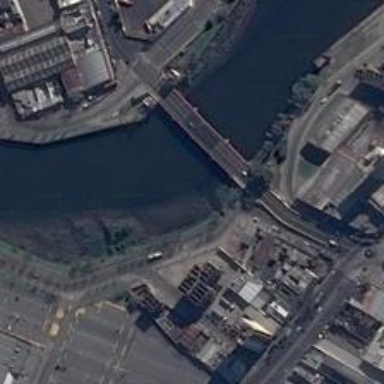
The wide river with a bridege on it pass through this bustling city .